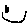
Label: smiley face